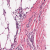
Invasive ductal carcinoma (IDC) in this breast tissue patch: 0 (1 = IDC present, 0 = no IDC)